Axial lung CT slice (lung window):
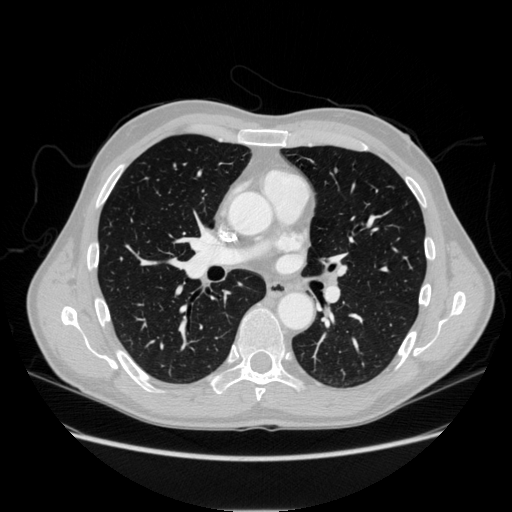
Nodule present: no